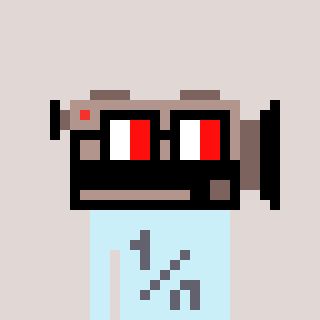
a pixel art character with square glasses with black frames and red eyes, a camcorder-shaped head and a cold-colored body on a warm background